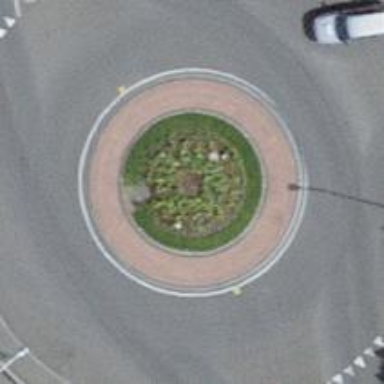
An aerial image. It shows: Asphalt road in residential area leading to roundabout.